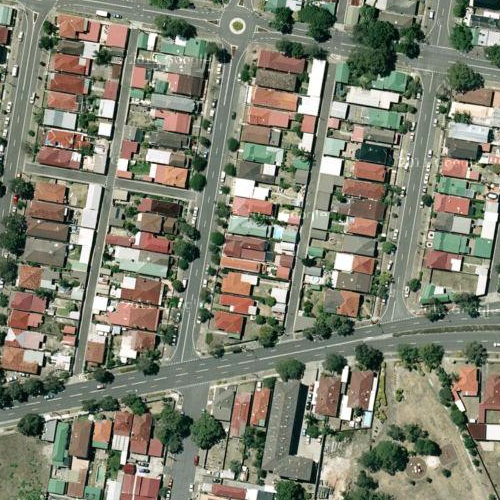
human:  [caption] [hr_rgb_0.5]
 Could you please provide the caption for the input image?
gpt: Lots of houses with red and orange roofs are densely arranged and a wide road passed by .

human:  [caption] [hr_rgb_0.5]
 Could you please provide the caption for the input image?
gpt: A residential area with houses densely arranged and a wide road passed by .

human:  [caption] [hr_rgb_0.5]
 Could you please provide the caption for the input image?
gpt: A town with many houses arranged densely with a piece of lawn beside .

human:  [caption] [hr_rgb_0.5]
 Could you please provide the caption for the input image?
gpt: A residential area with houses densely arranged and a wide road go through this area .

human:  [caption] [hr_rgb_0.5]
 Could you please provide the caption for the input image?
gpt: A residential area with houses arranged neatly .